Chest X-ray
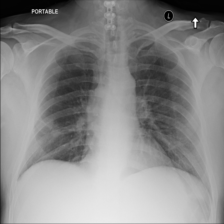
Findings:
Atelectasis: negative
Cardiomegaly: negative
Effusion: negative
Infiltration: negative
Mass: negative
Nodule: negative
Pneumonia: negative
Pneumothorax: negative
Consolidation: negative
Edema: negative
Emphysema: negative
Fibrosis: negative
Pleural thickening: negative
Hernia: negative